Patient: sex M, age 33
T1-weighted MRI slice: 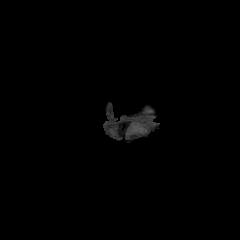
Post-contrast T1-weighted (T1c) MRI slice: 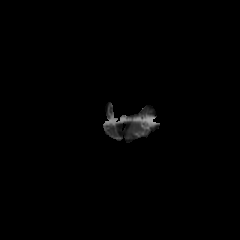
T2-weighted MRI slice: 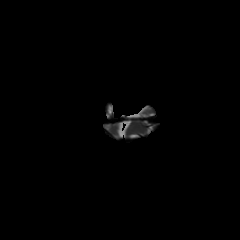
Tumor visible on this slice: no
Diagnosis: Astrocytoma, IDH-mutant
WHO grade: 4